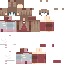
A female human skin with medium skin, wearing brown long hair dressed in a red hoodie and red pants, featuring a closed mouth.